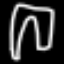
Label: pants